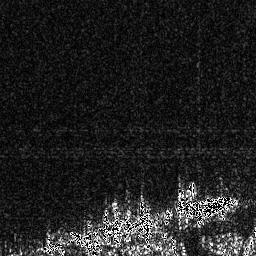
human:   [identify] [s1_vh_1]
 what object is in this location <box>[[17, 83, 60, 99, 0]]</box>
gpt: <ref>1 large ship at the bottom</ref>

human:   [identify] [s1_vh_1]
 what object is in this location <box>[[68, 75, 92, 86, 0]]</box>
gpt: <ref>1 medium ship at the bottom right</ref>